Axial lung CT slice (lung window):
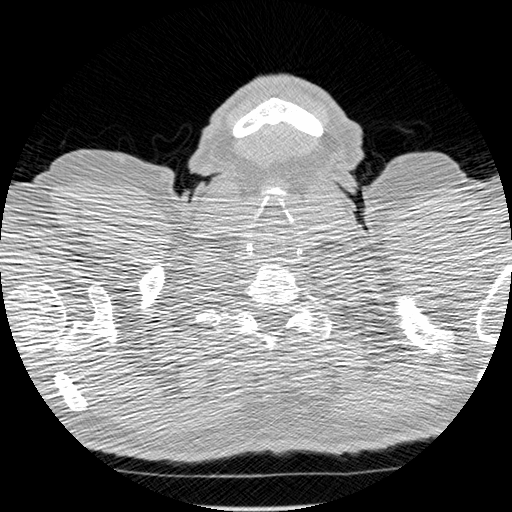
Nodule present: no